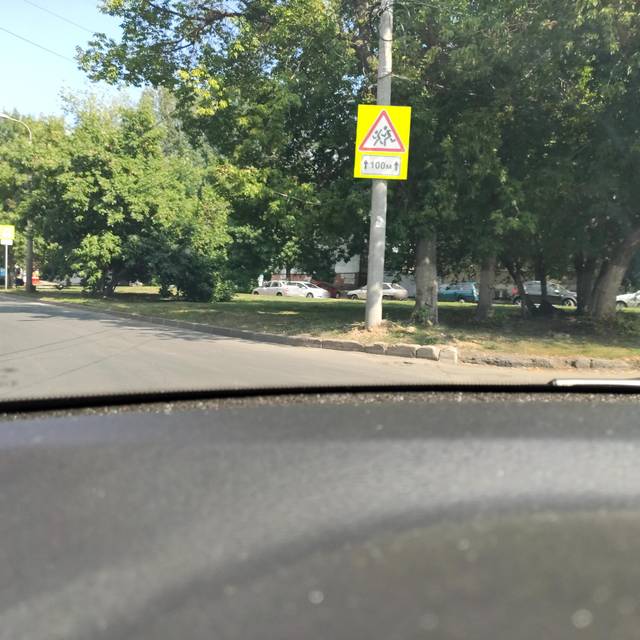
Region: Russia
Coordinates: 53.203, 50.133